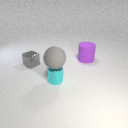
small cyan metal cylinder below large gray rubber sphere